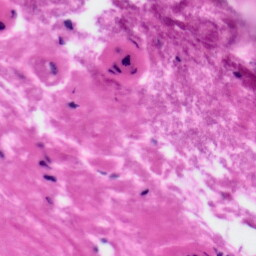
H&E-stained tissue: Tonsil